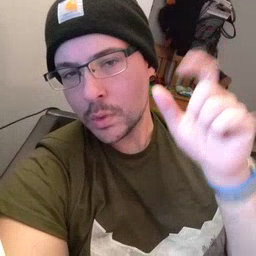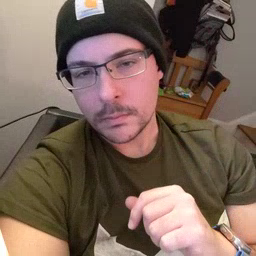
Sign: moon